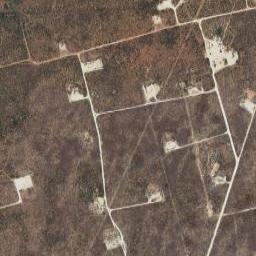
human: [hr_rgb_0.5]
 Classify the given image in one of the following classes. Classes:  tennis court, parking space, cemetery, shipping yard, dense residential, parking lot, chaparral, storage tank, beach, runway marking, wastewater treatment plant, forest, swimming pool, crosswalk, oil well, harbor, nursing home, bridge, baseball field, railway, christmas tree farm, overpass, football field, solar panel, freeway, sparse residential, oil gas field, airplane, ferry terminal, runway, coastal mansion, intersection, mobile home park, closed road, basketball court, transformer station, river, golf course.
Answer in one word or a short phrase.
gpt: oil gas field